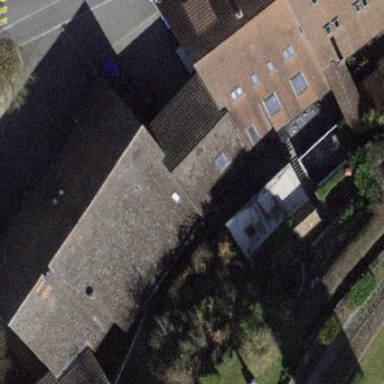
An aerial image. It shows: Building with tiled roof.